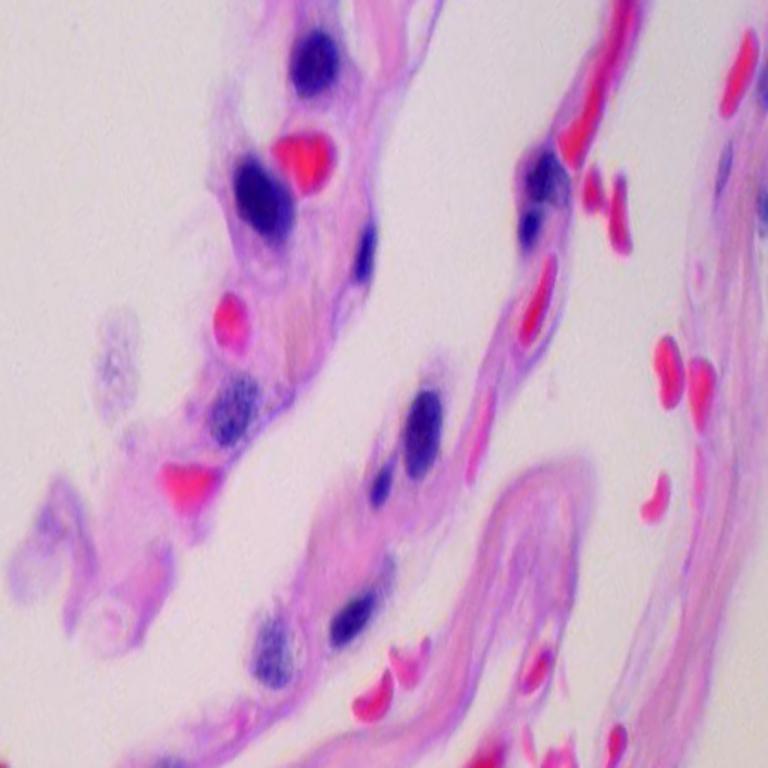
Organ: lung
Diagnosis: benign